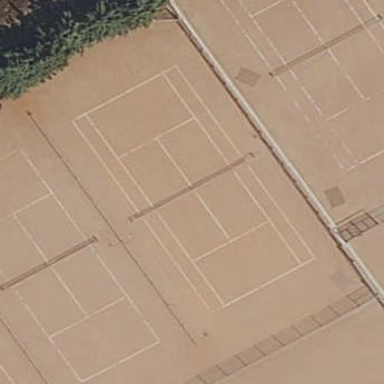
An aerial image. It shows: Tennis court on pitch.